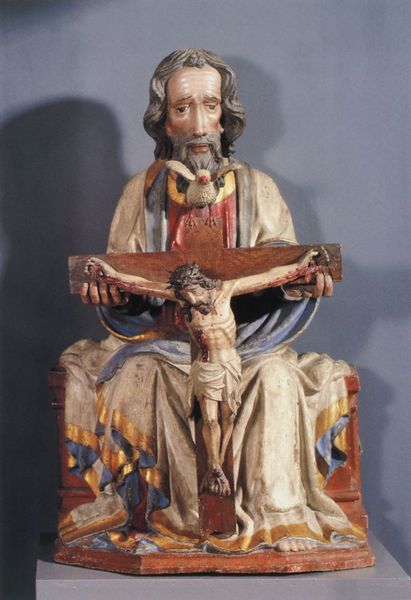
Titel: Gnadenstuhl aus Matrei
Institution: Brixen, Diözesanmuseum
Schlagwörter: blau, gott, mann, schatten, vogel, sitzen, grau, hintergrund, holz, weiss, rot, bart, halten, taube, tod, hände, figur, gold, mantel, sitzend, vater, frontal, skulptur, sitz, alter mann, thron, nagel, nägel, blut, alter, kreuz, schnitzerei, christus, jesus, wundmale, mittelalter, kruzifix, gekreuzigt, jesu, fassung, dornenkrone, sohn, heiliger geist, gottvater, gewandt, inri, schmerzensmann, schnitzfigur, christus am kreuz, gnadenstuhl, vater sohn heiliger geist